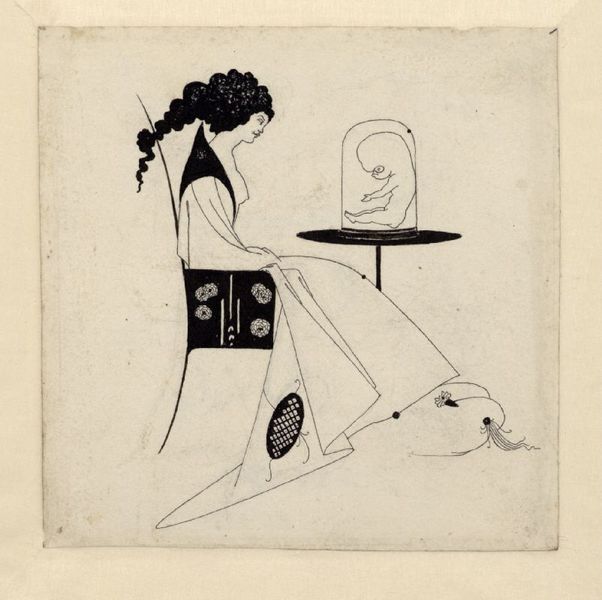
Titel: Sitzende junge Frau vor einem Tisch mit einem Fötus unter einem Glassturz
Künstler: Aubrey Beardsley
Standort: Wien
Institution: Albertina, Wien
Schlagwörter: sitzen, blumen, brust, busen, frau, frisur, glas, haar, kleid, schwarz, stuhl, tisch, weiss, zeichnung, blüte, blüten, dame, tuch, sehen, schauen, fransen, haare, sitzend, mutter, locken, beobachten, baby, kissen, jugendstil, zopf, betrachtung, schwanger, tusche, tinte, betrachten, glocke, glaskuppel, fötus, glasglocke, schwangerschaft, reagenzglas, alien, embryo, kinderwunsch, ungeborenes